Question: I don't know how to ask this question thru google, i try but what i've got is not what I want so i decided to post it here.
Currently i'm developing a crystal report for a particular web application. Now i manage to display my report in my development environment, once i deploy the web app and i want to show my report it always display this window.

I don't want to modify those .rpt again to adjust on the current database i want to do it in code, specifically in c sharp. any idea?
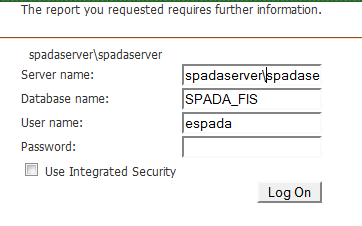
Answer: If you're hosting the controls yourself -- this post should provide you what you're looking for. If not I'll need you to provide me a bit more information surrounding your solution.
<URL>